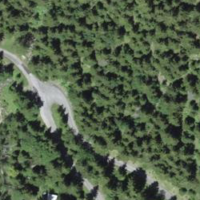
EUNIS habitat code: 43
Species observed at this site:
Cephalanthera longifolia
Neotinea ustulata